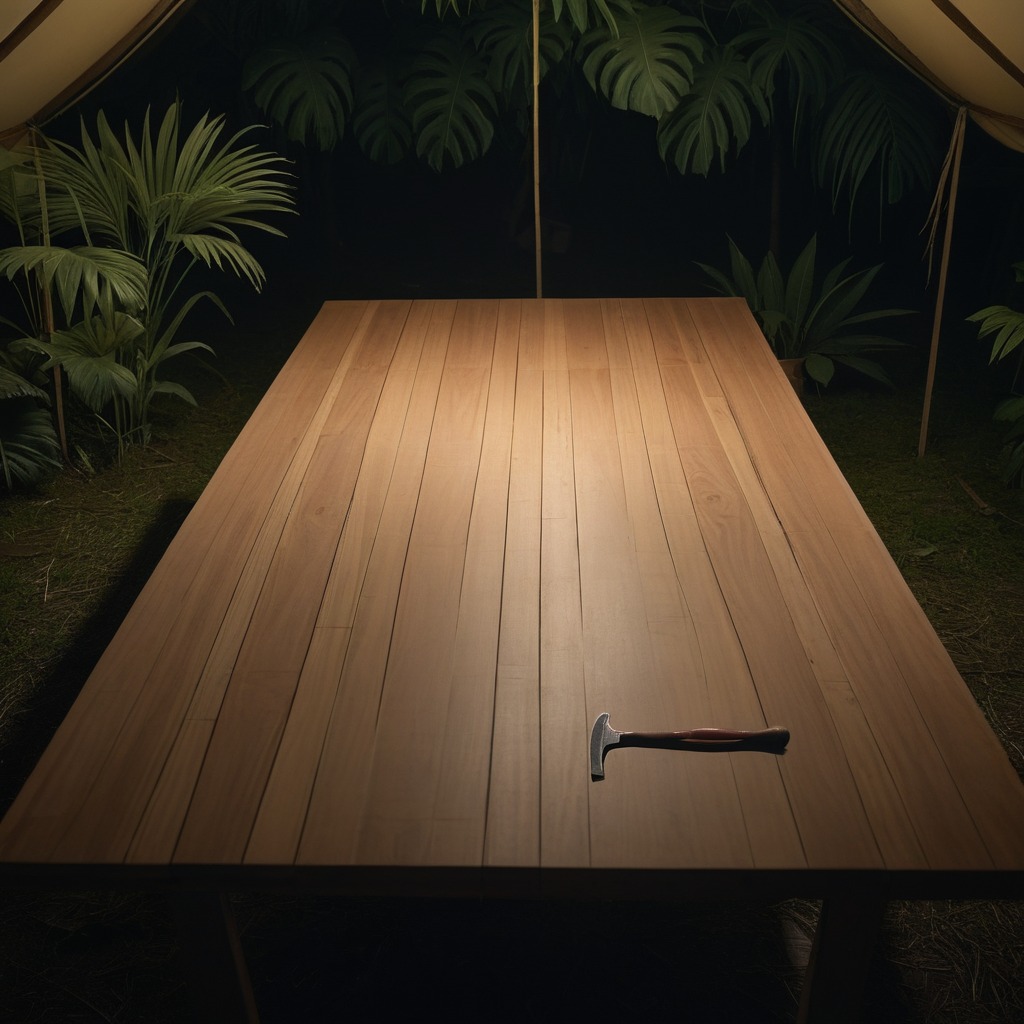
A hammer is lying on the wooden table inside a jungle field workshop tent at night.